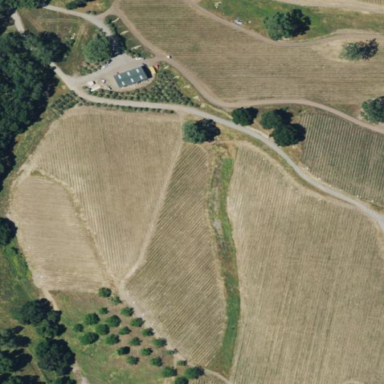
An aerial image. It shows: Orchard.